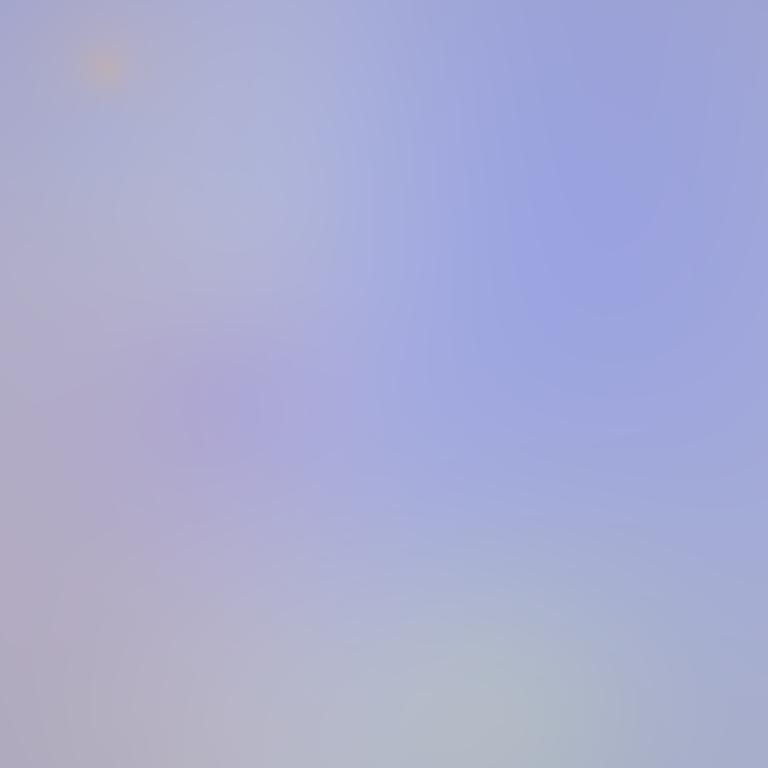
Abstract light effect, smooth gradient from soft lavender to pale blue, serene atmosphere, diffuse light, no room, no furniture, no objects.